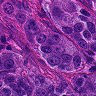
Metastatic tissue present: yes